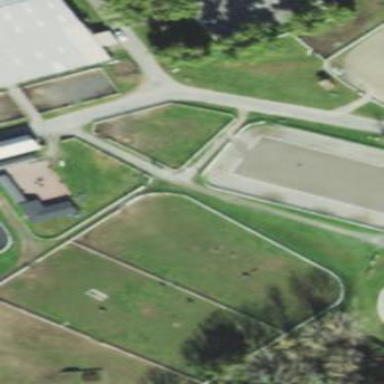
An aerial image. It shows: Area designated for equestrian sports and animal keeping.